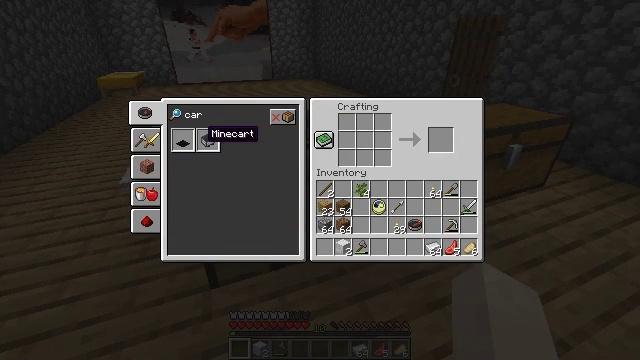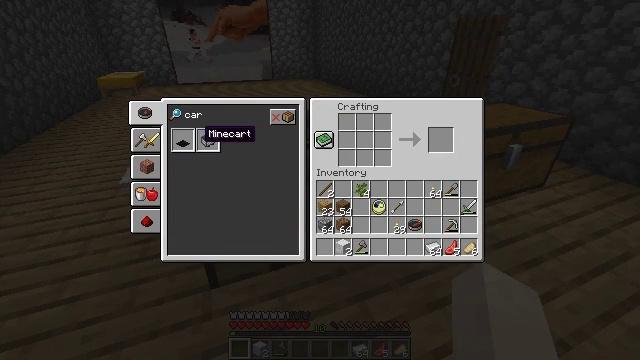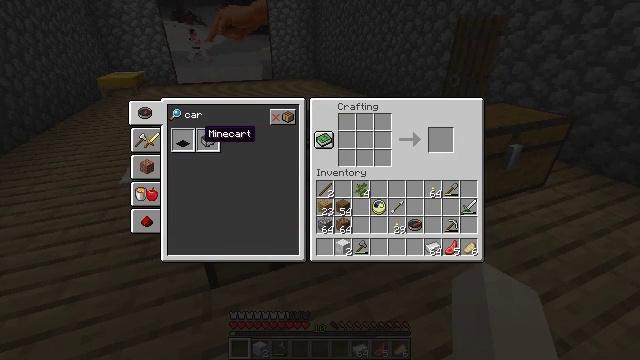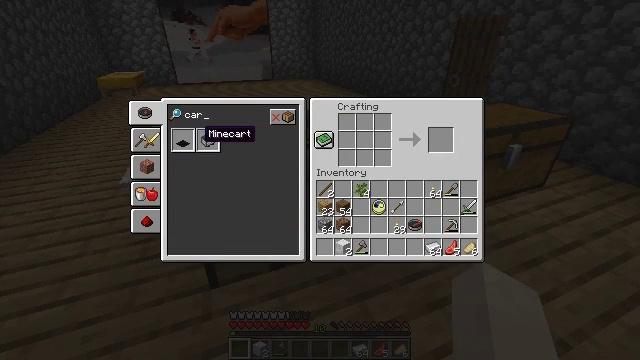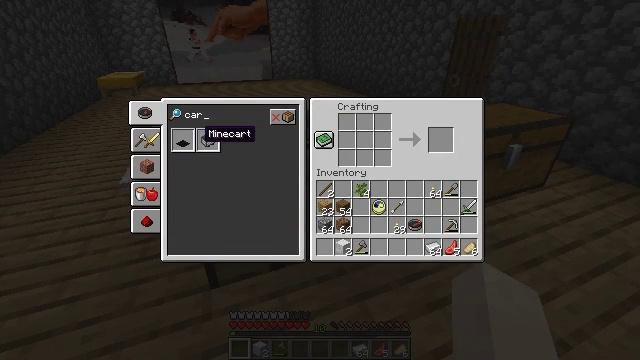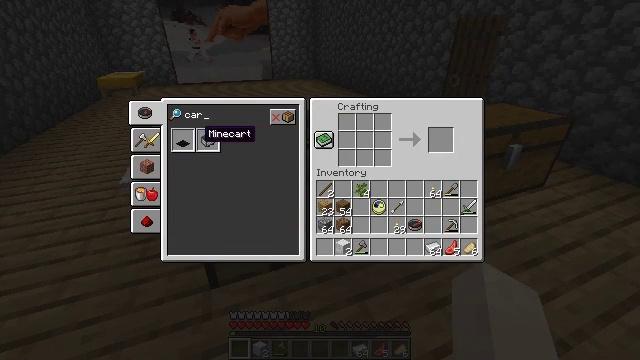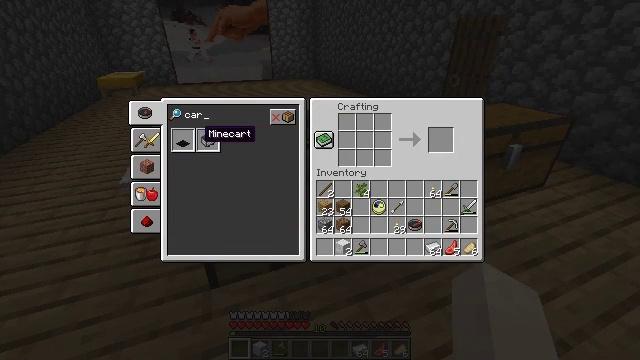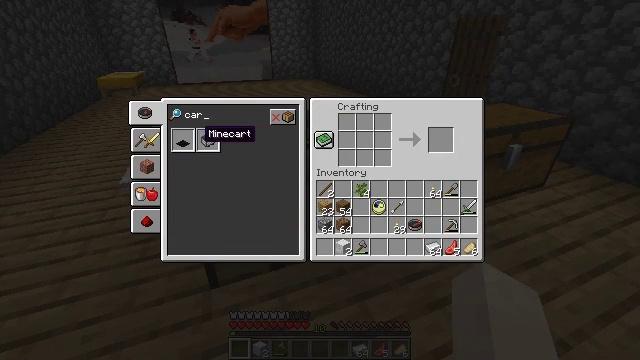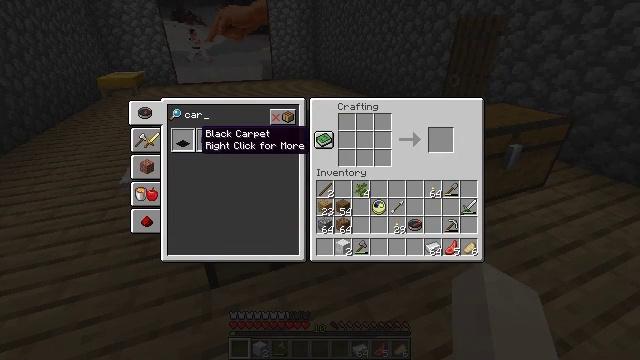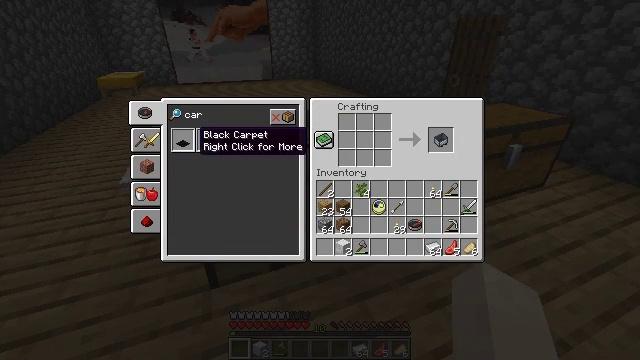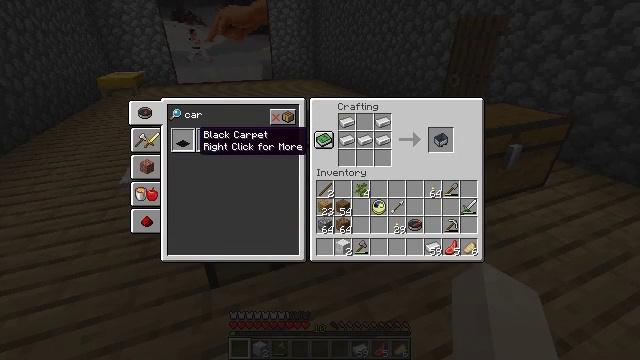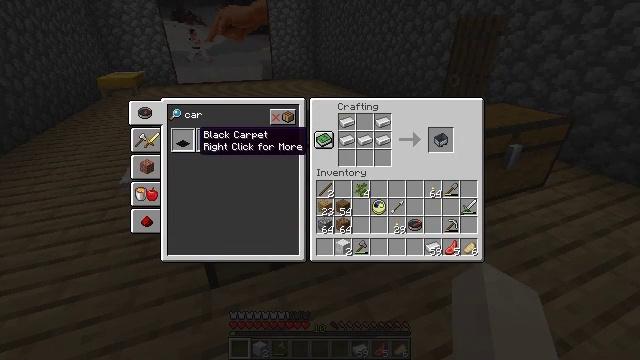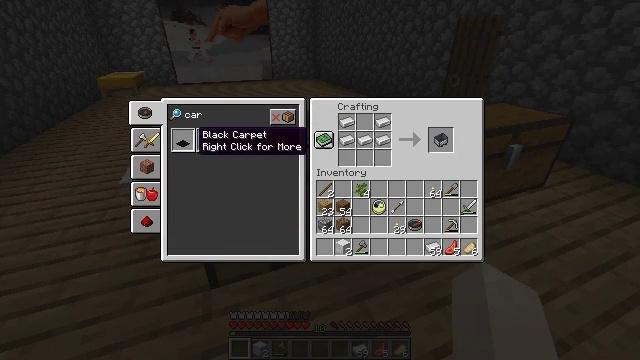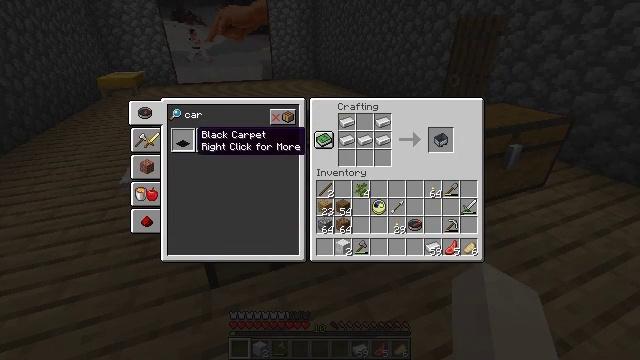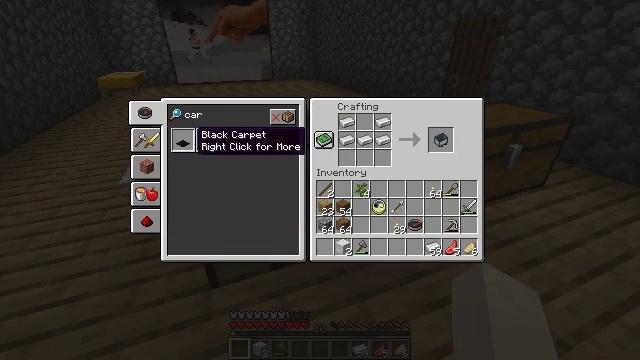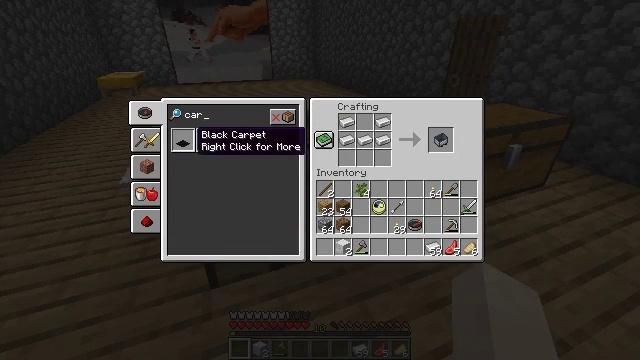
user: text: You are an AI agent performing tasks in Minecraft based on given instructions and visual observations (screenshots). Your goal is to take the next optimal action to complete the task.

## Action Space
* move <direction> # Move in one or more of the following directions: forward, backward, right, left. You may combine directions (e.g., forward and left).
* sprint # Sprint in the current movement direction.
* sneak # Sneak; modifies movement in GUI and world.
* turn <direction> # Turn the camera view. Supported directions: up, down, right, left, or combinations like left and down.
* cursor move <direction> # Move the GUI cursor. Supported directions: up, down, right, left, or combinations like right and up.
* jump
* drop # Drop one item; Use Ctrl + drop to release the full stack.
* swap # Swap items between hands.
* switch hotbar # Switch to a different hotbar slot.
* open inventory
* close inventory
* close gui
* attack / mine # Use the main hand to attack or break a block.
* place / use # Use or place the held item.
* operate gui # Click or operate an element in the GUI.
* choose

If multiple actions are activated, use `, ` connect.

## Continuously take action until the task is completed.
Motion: motion action
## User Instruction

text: Use your crafting table to make a white carpet.
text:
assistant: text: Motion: no_op
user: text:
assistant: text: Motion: no_op
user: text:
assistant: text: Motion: no_op
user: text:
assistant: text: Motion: operate gui
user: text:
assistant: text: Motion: operate gui
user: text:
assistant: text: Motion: operate gui
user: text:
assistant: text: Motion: no_op
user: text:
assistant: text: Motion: no_op
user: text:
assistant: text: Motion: no_op
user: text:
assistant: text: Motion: no_op
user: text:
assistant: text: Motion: no_op
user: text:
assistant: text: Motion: no_op
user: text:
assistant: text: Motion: no_op
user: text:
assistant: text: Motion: no_op
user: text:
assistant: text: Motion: no_op
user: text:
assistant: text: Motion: choose
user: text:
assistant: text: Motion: choose
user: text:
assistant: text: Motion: choose
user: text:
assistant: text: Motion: no_op
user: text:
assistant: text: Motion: no_op
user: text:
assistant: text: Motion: no_op
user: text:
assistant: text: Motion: cursor move right
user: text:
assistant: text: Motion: cursor move right
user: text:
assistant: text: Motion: no_op
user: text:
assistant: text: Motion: no_op
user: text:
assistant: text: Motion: no_op
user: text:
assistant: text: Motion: no_op
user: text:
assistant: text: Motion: cursor move left
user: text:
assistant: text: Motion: cursor move left
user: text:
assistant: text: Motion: no_op